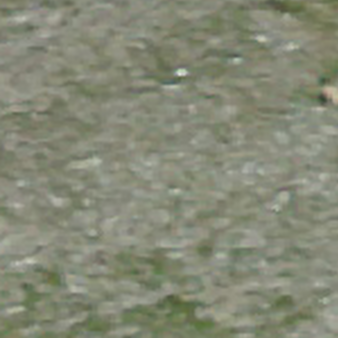
Label: other